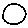
Label: circle